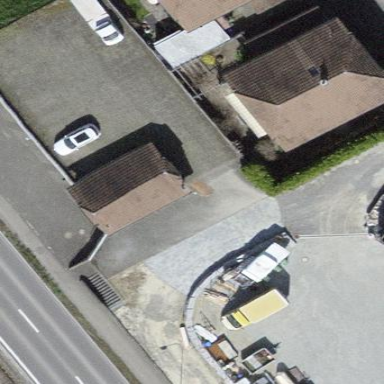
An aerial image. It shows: Garage building.